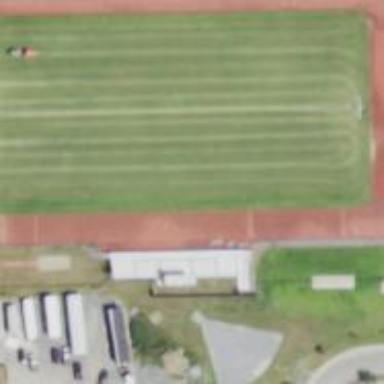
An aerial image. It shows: Track in leisure land.